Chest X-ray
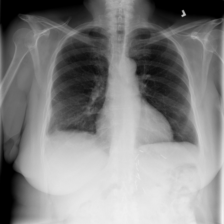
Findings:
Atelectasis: positive
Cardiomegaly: negative
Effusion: negative
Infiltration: negative
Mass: negative
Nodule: negative
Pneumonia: negative
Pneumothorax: negative
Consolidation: negative
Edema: negative
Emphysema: negative
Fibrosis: negative
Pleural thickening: negative
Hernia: negative